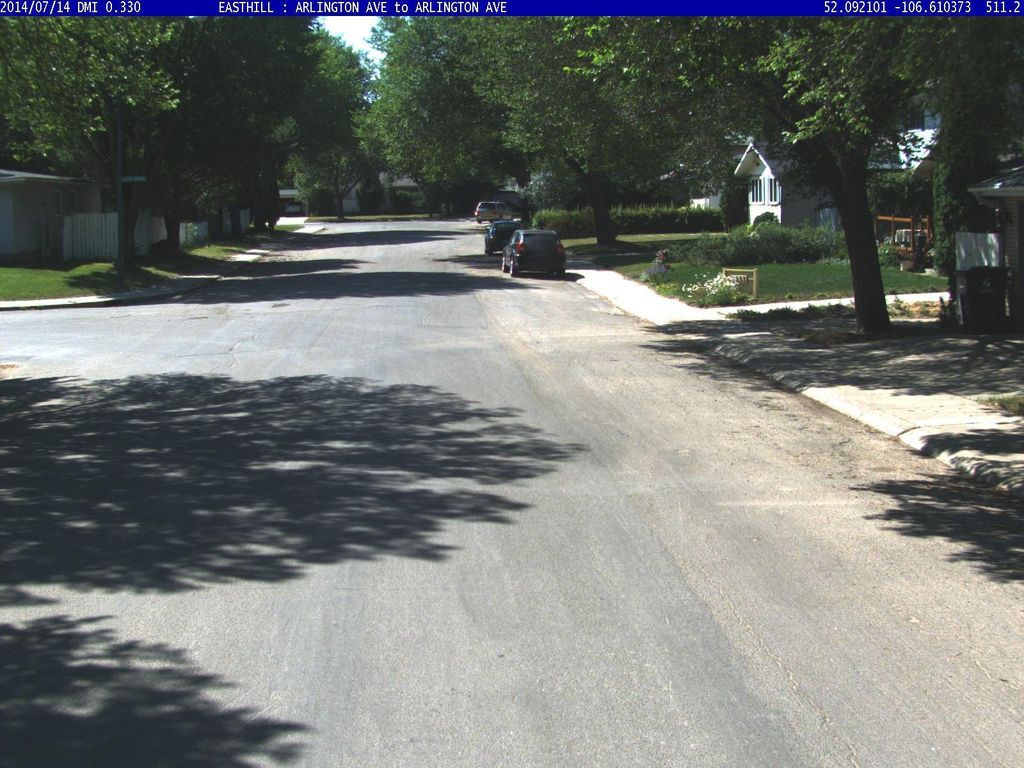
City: saskatoon